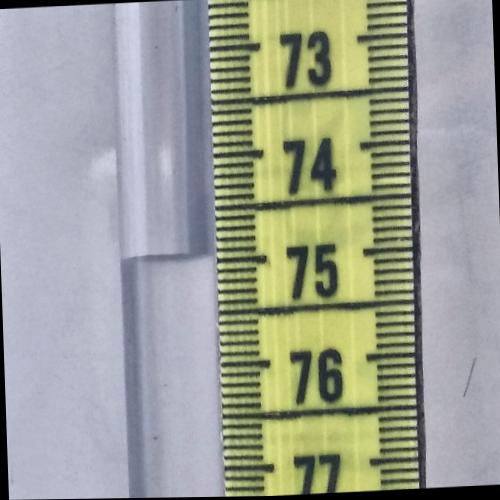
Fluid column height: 74.9 cm